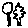
Label: tree